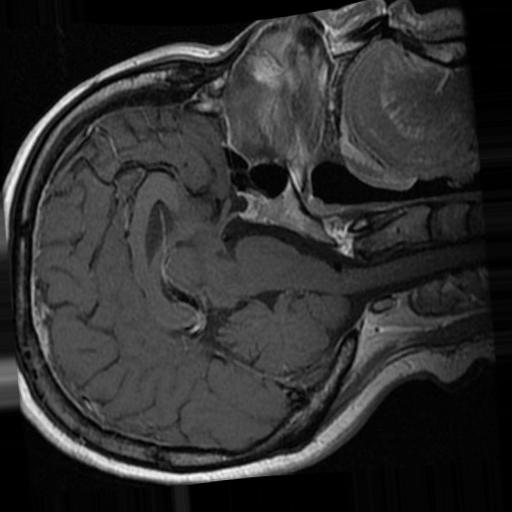
Label: brain_tumor